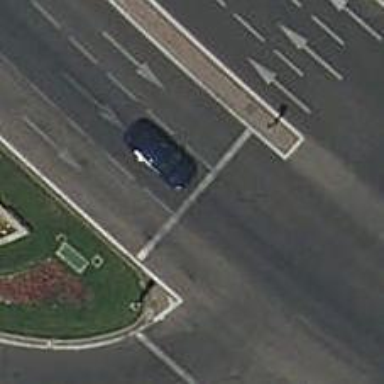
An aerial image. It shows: Road with traffic signals.